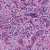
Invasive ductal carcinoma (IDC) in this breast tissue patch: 1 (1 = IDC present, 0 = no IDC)